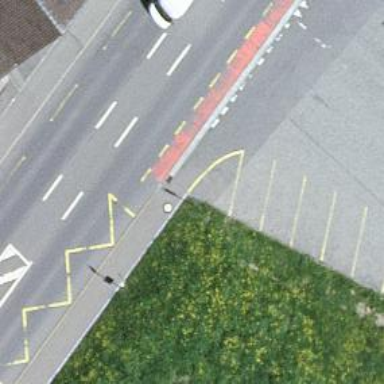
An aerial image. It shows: Platform for public transport on the road.